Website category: sports
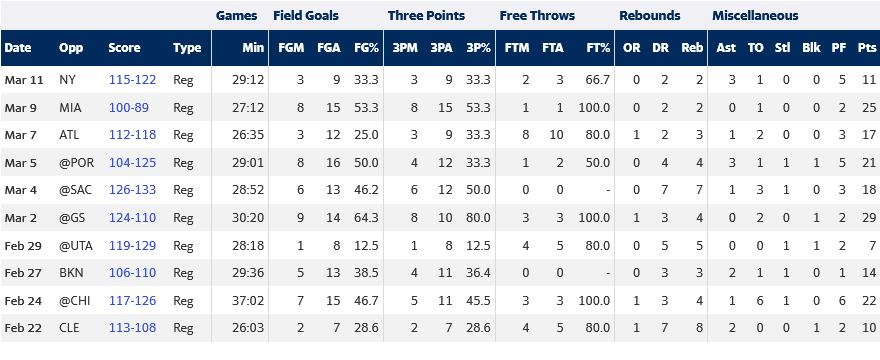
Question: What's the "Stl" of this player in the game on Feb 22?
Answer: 0

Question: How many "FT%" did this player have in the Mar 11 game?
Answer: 66.7

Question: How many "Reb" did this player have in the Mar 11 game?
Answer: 2

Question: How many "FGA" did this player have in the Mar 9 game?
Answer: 15

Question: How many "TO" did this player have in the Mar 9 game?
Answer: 1

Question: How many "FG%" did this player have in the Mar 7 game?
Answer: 25.0

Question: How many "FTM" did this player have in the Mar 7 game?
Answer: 8

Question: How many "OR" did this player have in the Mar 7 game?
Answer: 1

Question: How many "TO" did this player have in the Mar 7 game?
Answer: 2

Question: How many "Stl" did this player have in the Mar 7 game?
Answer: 0

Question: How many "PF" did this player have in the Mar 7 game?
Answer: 3

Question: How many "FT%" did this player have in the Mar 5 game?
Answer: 50.0

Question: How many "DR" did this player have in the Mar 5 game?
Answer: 4

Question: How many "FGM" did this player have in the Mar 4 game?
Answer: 6

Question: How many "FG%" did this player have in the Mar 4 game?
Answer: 46.2

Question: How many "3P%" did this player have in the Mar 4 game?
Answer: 50.0

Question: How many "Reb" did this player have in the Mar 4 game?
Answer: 7

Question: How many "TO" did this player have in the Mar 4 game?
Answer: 3

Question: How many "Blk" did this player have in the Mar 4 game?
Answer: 0

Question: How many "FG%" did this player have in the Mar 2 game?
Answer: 64.3

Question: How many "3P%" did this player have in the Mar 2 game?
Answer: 80.0

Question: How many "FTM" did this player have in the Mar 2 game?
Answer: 3

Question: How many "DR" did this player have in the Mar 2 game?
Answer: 3

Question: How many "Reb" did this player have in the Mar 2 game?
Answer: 4

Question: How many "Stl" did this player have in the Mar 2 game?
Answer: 0

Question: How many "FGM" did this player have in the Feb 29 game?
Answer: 1

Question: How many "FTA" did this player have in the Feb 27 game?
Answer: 0

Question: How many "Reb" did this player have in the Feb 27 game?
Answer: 3

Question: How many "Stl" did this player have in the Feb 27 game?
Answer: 1

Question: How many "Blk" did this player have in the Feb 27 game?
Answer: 0

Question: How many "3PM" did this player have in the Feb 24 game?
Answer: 5

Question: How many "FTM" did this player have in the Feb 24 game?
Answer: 3

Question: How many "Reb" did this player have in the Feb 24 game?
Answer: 4

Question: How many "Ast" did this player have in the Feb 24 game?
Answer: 1

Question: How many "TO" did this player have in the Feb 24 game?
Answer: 6

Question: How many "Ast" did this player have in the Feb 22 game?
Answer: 2

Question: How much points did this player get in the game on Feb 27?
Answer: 14

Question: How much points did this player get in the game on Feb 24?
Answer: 22

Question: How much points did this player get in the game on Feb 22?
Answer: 10

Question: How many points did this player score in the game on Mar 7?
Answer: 17

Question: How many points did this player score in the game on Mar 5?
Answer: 21

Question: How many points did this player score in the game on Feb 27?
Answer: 14

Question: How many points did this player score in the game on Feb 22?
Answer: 10

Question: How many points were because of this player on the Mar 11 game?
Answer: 11

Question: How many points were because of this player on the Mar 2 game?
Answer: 29